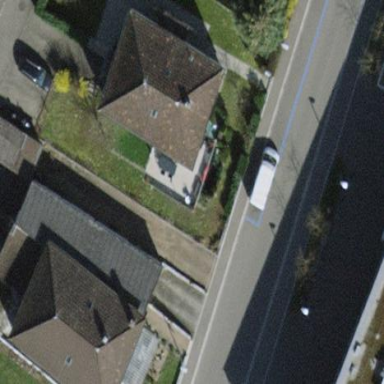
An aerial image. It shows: Building with hipped roof.